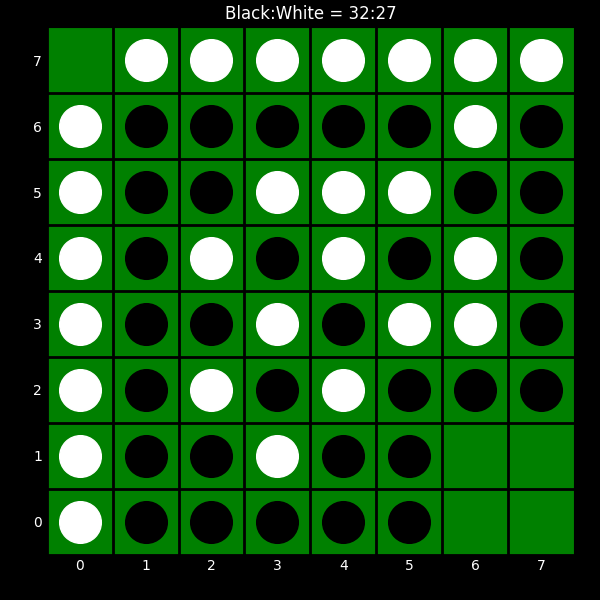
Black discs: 32
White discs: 27